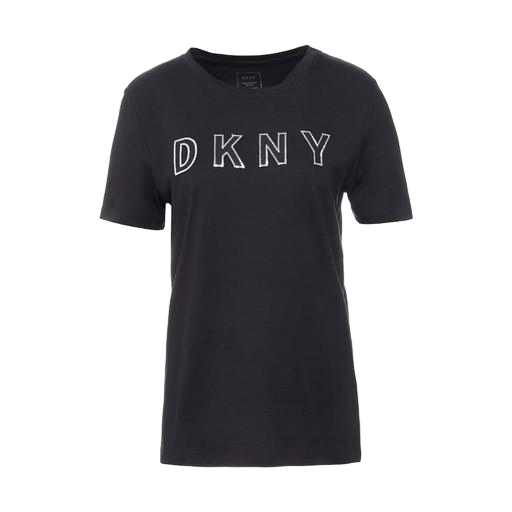
women's tee, dark tee, black logo-print t-shirt, white background